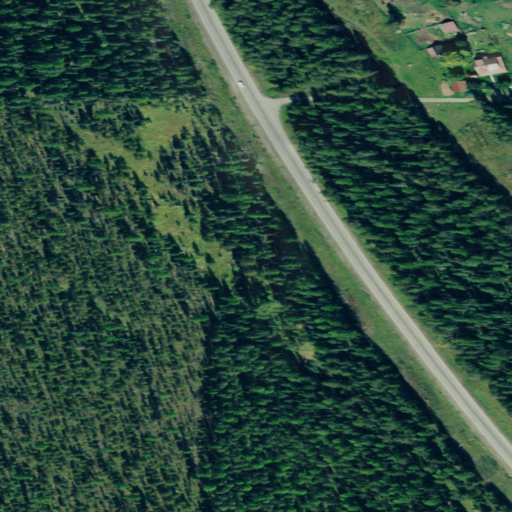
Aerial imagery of plain(s) in Montana named Ruppel Meadow containing evergreen forest, low intensity development, and open development